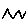
Label: zigzag